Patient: sex M, age 74
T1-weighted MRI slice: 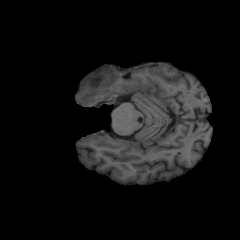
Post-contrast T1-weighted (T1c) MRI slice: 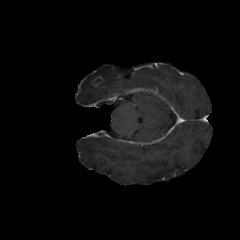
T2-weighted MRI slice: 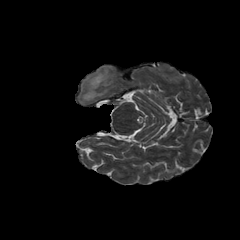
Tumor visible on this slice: yes
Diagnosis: Glioblastoma, IDH-wildtype
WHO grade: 4